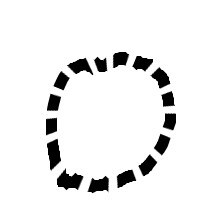
Shape: circle